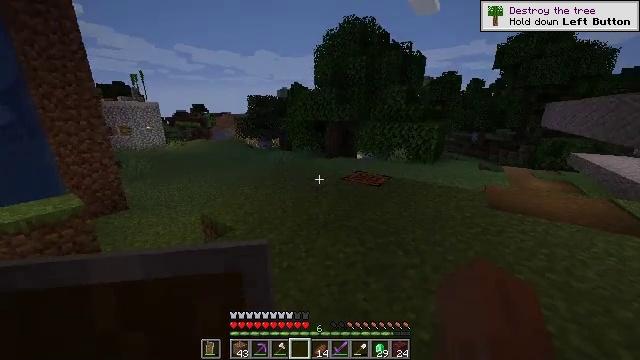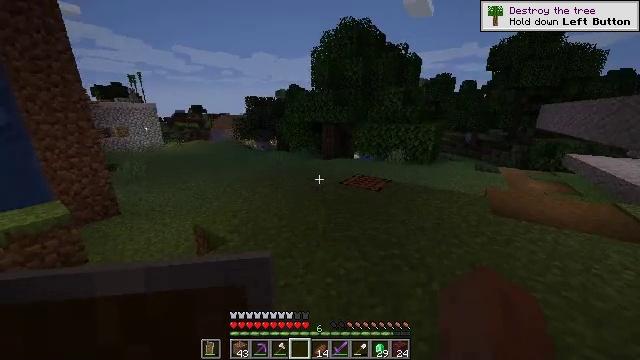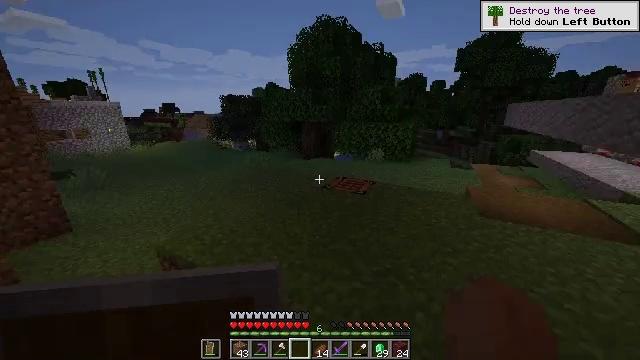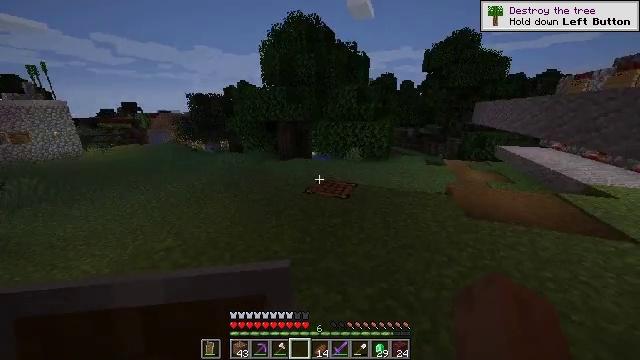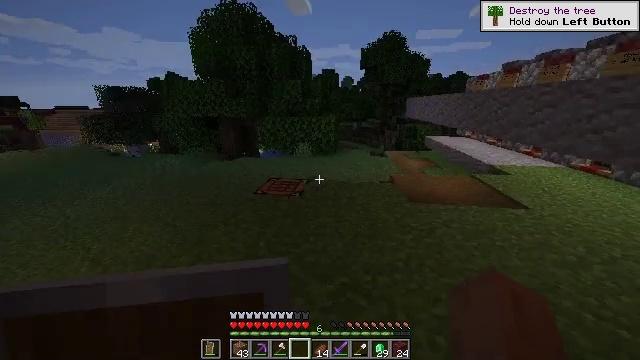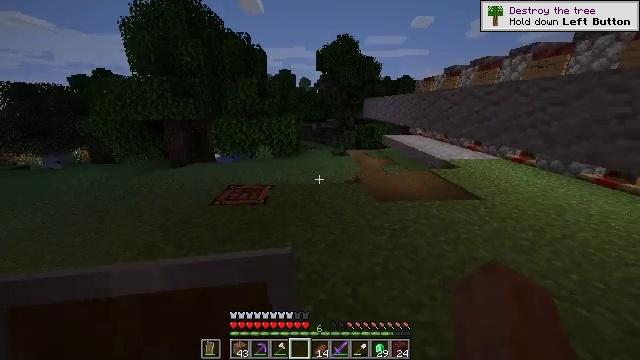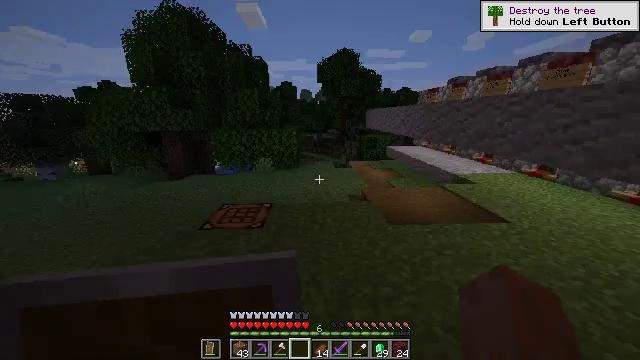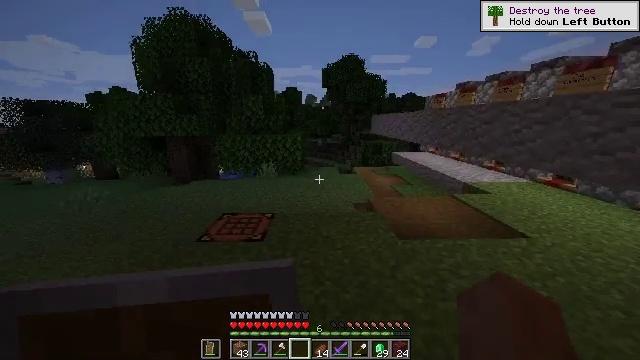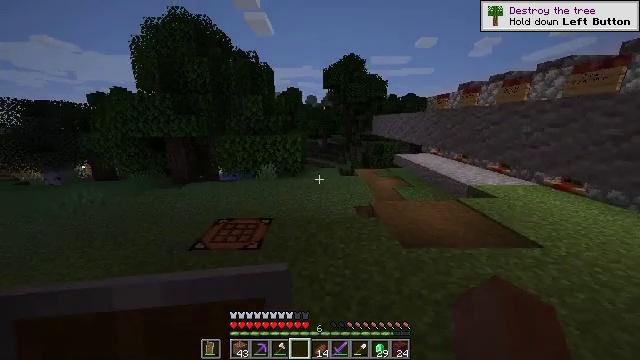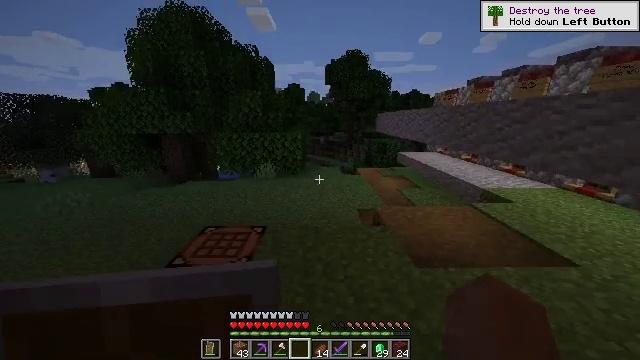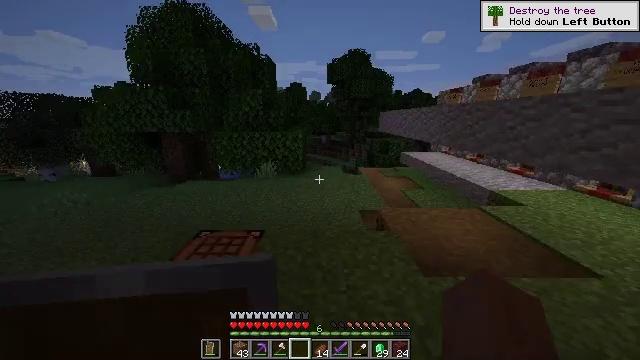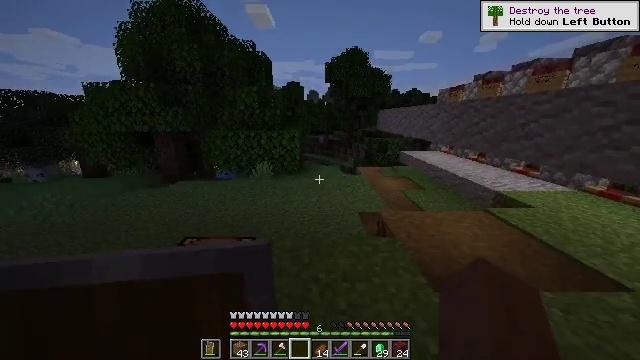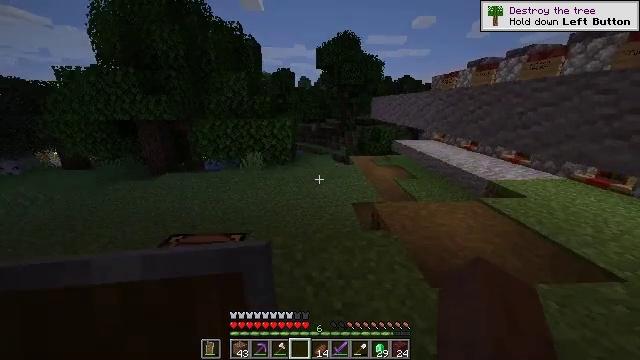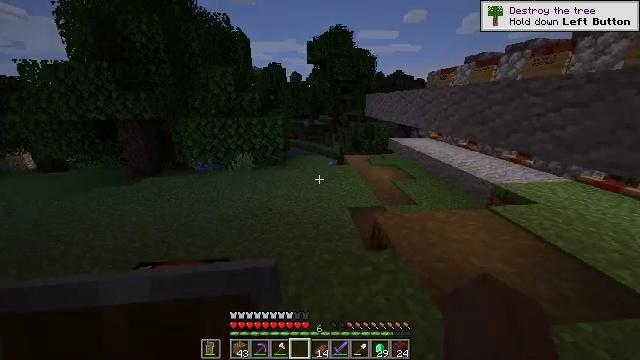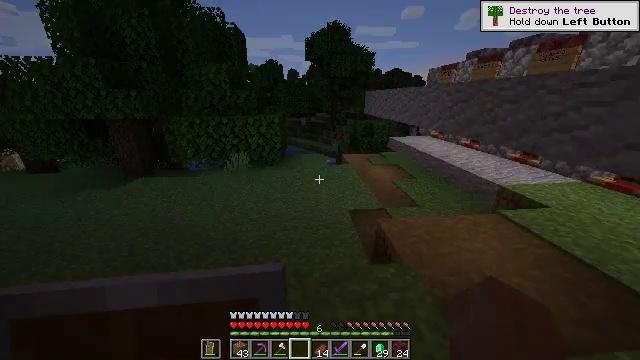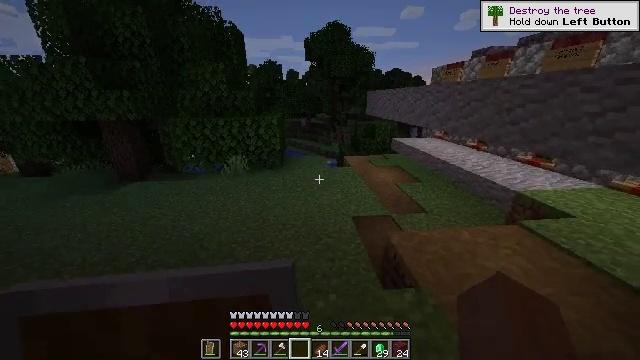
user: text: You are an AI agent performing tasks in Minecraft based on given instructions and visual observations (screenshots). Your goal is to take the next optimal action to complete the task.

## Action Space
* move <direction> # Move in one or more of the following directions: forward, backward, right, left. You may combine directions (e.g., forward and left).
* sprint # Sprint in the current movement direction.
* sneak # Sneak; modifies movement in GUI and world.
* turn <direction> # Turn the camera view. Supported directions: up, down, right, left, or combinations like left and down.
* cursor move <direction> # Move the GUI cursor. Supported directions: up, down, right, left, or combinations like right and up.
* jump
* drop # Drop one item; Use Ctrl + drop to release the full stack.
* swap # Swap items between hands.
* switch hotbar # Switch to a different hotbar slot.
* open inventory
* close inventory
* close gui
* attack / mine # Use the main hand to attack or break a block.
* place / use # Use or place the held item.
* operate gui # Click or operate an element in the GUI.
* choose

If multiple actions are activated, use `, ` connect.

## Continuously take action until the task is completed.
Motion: motion action
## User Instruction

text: Smelt ancient debris to obtain netherite scrap.
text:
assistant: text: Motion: move forward
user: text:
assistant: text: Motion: move forward, turn right
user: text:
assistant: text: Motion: move forward, turn right
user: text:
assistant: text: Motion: move forward, turn right and down
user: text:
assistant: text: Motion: move forward, turn right
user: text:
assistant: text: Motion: move forward, turn up
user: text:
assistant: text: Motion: move forward, turn left and up
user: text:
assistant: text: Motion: move forward
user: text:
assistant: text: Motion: move forward
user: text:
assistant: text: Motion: move forward
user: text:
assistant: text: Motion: move forward
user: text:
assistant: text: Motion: move forward, turn right and down
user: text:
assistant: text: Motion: move forward, turn right
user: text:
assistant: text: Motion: move forward
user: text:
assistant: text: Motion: move forward
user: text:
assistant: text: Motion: move forward
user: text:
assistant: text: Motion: move forward
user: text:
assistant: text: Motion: move forward
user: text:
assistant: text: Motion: move forward
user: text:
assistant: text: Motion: move forward
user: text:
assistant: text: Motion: move forward
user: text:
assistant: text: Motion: move forward
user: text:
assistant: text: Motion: move forward
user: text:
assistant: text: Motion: move forward
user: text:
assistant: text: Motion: move forward, turn right
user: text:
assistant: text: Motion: move forward, turn right
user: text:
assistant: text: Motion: move forward, turn right
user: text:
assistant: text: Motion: move forward
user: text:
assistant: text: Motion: move forward, turn right
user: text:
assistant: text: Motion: move forward, turn right